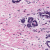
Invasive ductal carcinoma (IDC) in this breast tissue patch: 0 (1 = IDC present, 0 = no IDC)